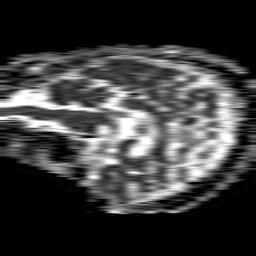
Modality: ADC
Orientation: sagittal
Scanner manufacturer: philips
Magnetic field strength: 1.5 T
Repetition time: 4.6 s
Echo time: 0.08941 s